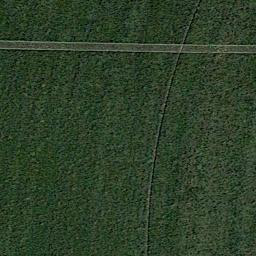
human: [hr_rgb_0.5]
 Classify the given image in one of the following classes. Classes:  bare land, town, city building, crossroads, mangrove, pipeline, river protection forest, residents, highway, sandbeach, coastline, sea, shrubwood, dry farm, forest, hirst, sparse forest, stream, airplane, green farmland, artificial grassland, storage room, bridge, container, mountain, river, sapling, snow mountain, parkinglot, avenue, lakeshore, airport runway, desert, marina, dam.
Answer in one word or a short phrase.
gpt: artificial grassland